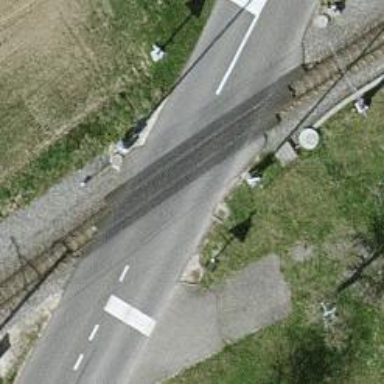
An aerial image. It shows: Level crossing along the railway.